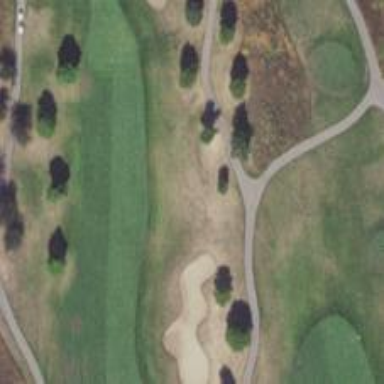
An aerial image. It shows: Path for golf carts.